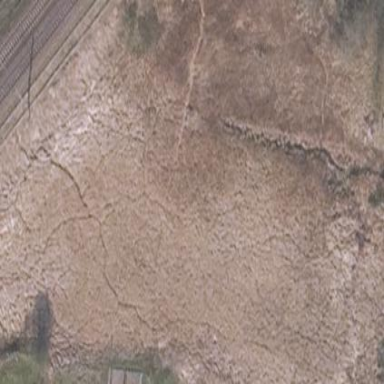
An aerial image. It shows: Beautiful wet meadow natural wetland.